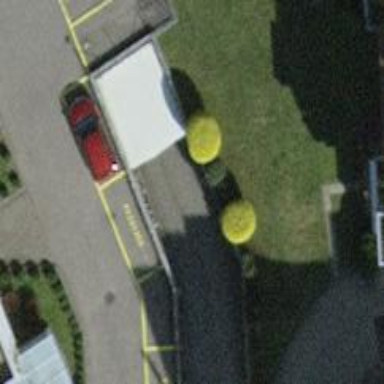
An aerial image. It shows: Parking entrance.